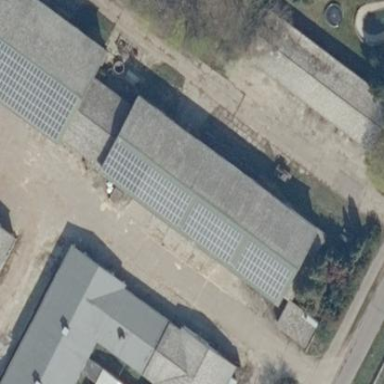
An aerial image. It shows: Building equipped with small solar photovoltaic panel for electricity generation.